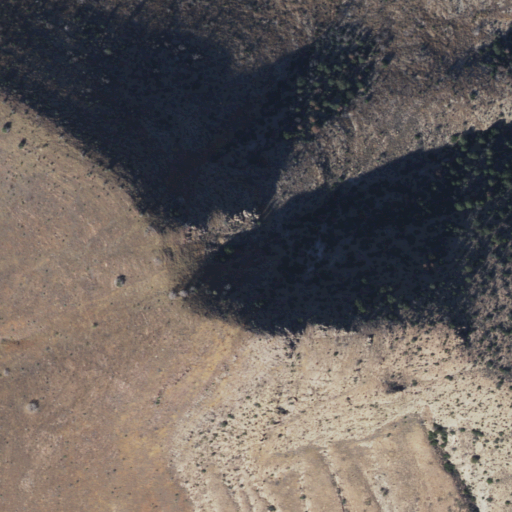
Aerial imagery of mountain in Arizona named Blacktail Hill containing grassland, shrub, and evergreen forest